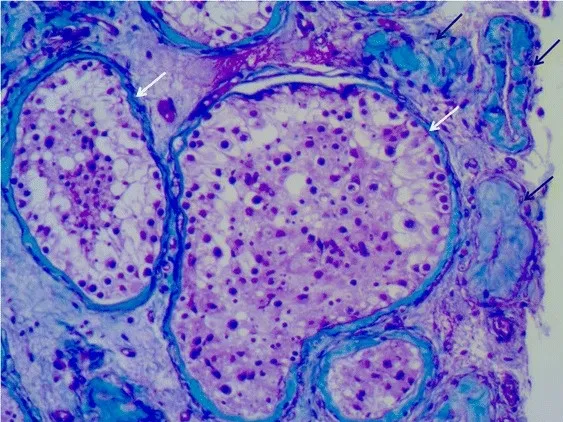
Photo of the testicular biopsy at high magnification (X100). Histopathological micrograph with hematoxylin-eosin-green FCF stain. The testicular biopsy consists of tubules with hypospermatogenesis (white arrows) mixed with aplasia (black arrows).
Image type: pathology (masson_trichrome)